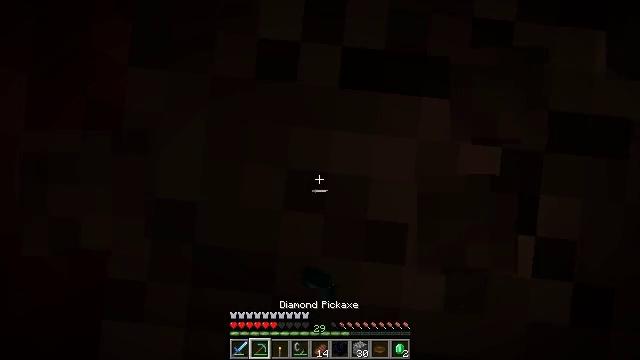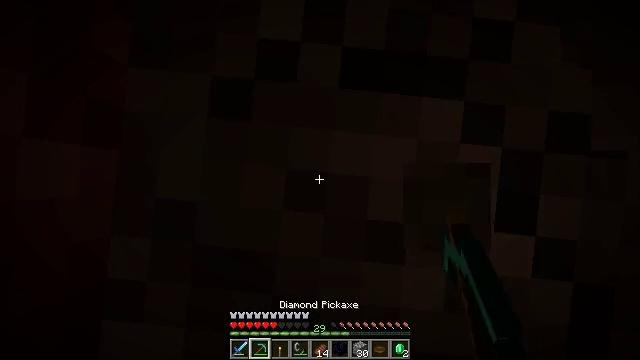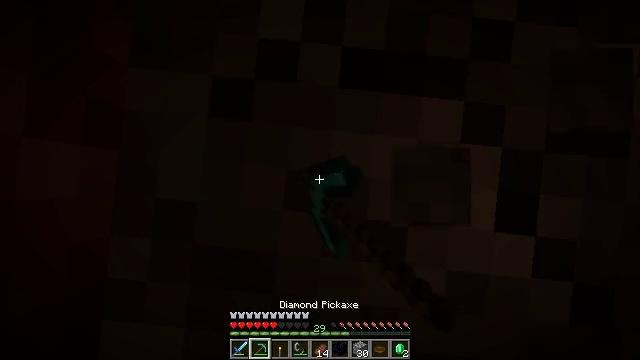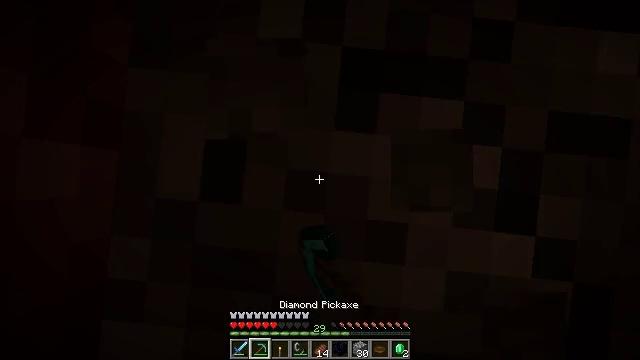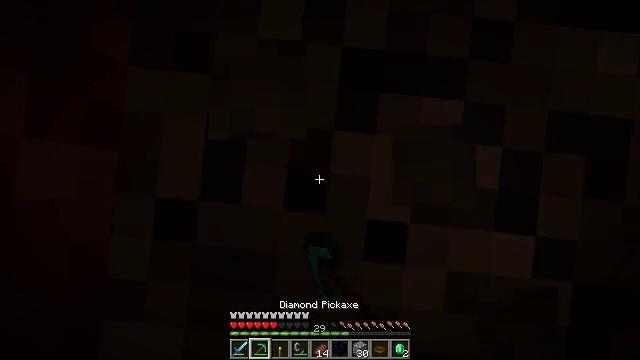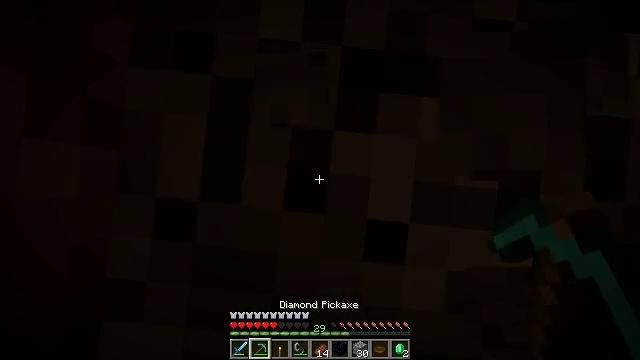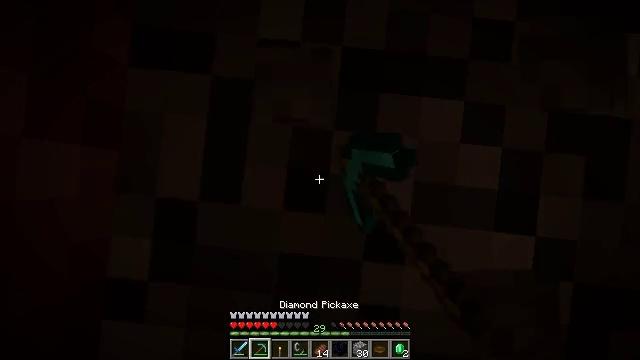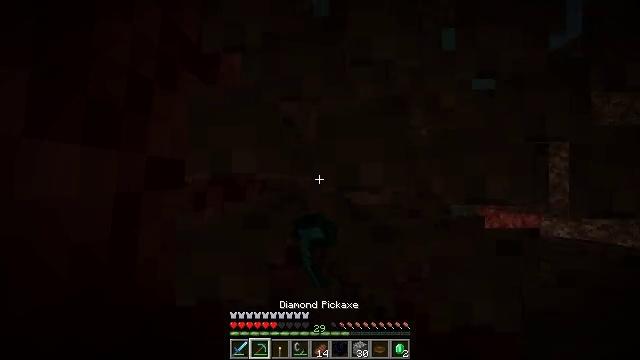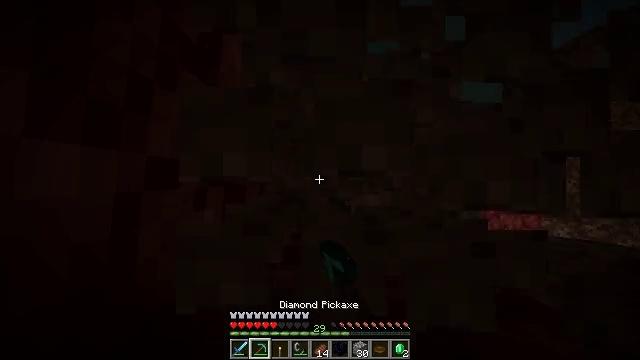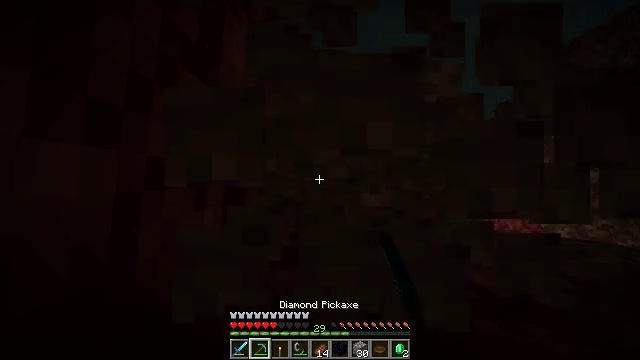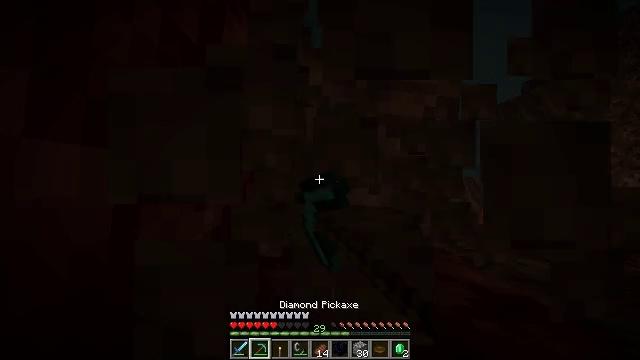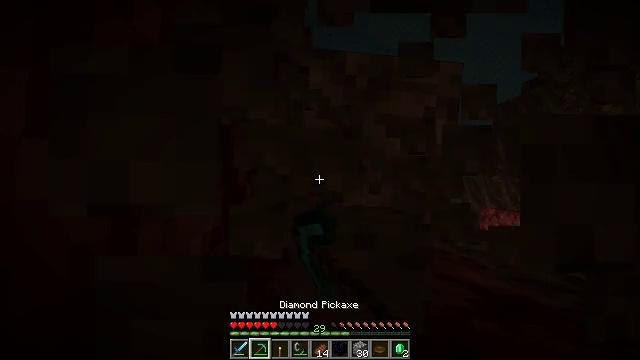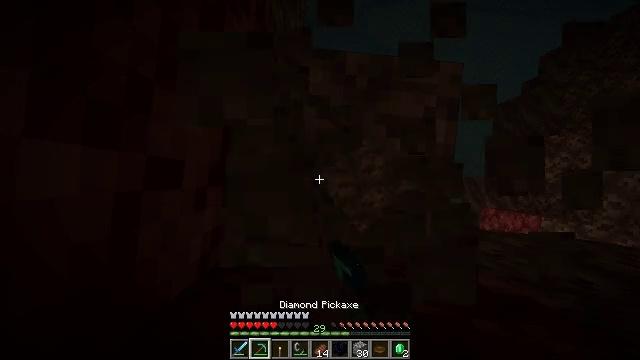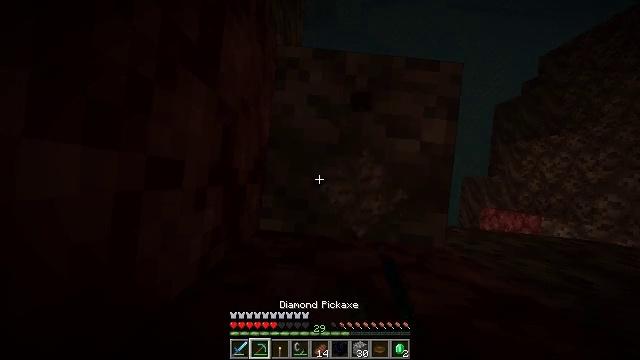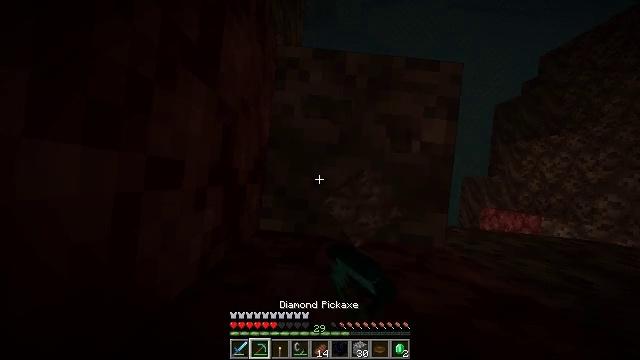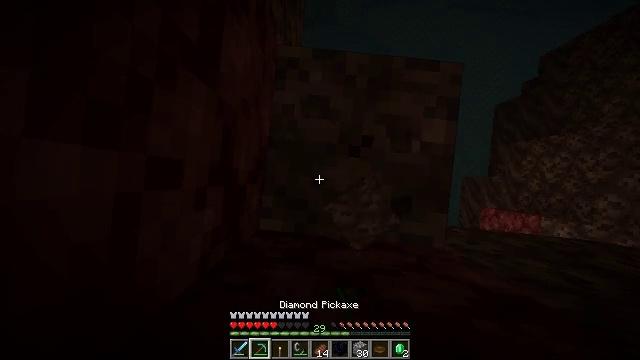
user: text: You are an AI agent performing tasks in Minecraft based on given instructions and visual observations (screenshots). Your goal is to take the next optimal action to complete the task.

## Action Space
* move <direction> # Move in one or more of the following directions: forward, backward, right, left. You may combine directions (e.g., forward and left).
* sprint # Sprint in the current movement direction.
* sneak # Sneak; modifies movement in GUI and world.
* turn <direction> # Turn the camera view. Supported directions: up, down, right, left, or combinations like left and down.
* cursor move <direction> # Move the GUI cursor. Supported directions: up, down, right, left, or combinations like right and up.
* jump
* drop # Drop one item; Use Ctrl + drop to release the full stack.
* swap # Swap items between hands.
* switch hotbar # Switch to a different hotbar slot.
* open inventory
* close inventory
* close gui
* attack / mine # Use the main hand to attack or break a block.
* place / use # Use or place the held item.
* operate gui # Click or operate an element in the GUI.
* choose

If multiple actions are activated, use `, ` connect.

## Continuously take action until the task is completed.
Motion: motion action
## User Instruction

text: Dig soul sand to use for potions.
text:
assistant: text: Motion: attack / mine
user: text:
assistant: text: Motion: attack / mine
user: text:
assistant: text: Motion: attack / mine
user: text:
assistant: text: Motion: attack / mine
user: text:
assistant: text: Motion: attack / mine
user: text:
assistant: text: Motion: attack / mine
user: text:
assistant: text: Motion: attack / mine
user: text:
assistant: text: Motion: attack / mine
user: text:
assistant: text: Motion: attack / mine
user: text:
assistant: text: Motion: attack / mine
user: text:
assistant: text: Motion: attack / mine
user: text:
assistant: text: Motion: attack / mine
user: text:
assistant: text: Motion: attack / mine
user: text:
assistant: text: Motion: attack / mine
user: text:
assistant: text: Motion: attack / mine
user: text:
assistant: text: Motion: attack / mine
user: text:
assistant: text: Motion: attack / mine
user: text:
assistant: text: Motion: attack / mine
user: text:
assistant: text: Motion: attack / mine
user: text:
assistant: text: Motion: attack / mine
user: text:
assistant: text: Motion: attack / mine
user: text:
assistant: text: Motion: attack / mine
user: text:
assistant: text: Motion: attack / mine
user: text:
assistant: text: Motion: attack / mine
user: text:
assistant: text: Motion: attack / mine
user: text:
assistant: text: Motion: attack / mine
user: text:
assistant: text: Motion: attack / mine
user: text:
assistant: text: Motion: attack / mine
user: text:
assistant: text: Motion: attack / mine
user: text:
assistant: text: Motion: attack / mine